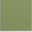
Piece: xx